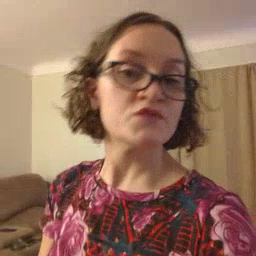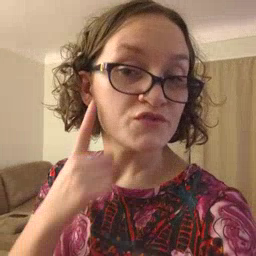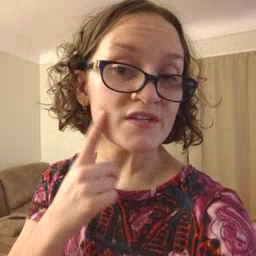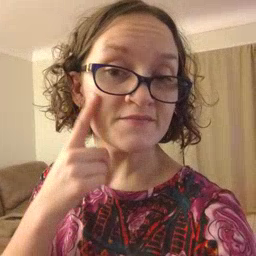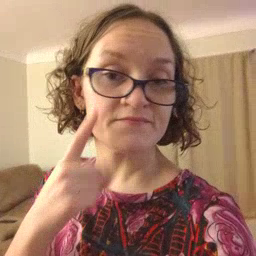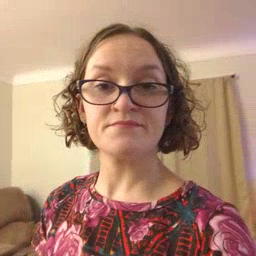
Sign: cheek